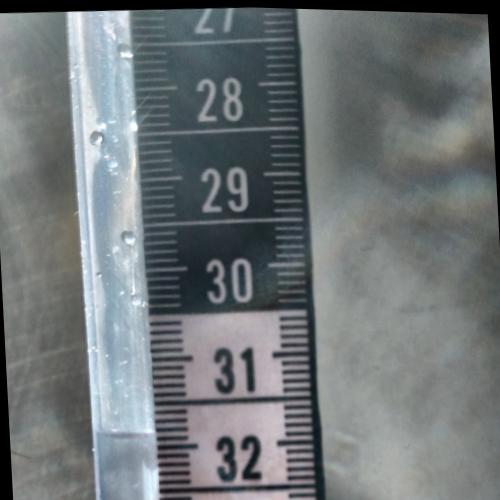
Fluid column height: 31.8 cm